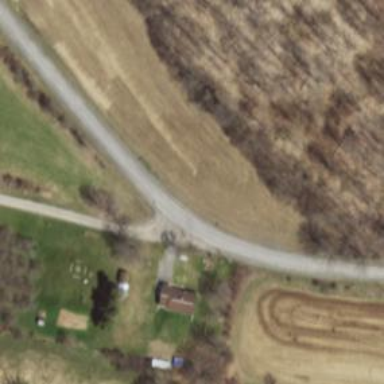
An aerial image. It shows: Tertiary road.